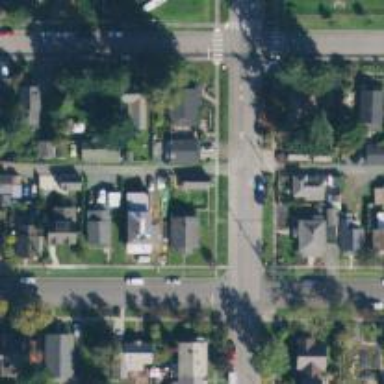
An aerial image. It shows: Alleyway designated as service road.